Interaction volume radius: 10 \u00c5
Interaction volume height: 25 \u00c5
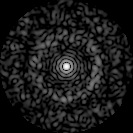
Disorder parameter: 0.8314